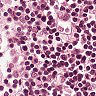
Metastatic tissue present: no